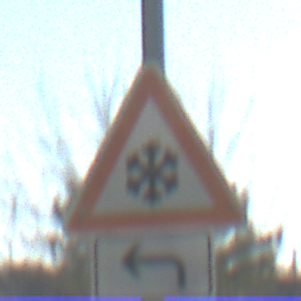
Verkehrszeichen: SchneeOderEisglaette
Zusatzzeichen unten: RichtungsangabeDurchPfeile2
Umgebung: Outdoor, Suburban
Tageszeit: MorningAfternoon
Wetter: Clear
Licht: Natural
Jahreszeit: NotSpecified
Kontrast: HighContrast